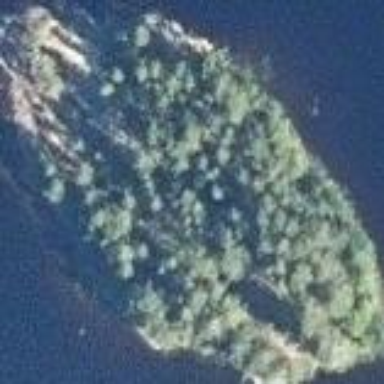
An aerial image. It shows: Islet.